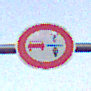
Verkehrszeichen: VerbotUeberholenEinspurigeFahrzeuge
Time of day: SunriseSunset
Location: Outdoor (Nature)
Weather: PartlyCloudy
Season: NotSpecified
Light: Natural